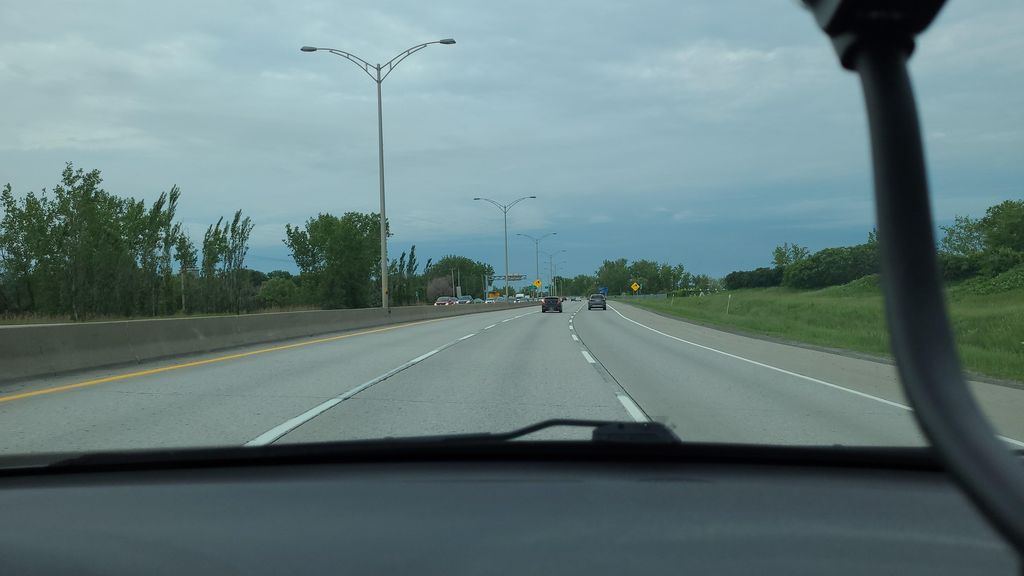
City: montreal